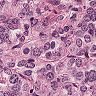
Metastatic tissue present: yes